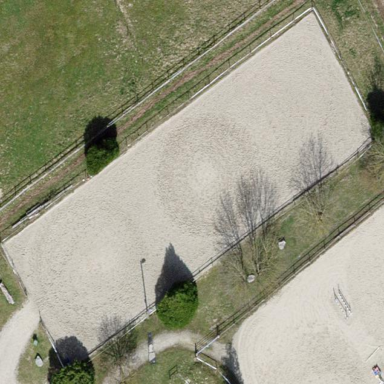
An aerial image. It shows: Equestrian pitch for leisure land activities.